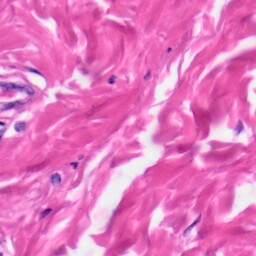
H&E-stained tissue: Skin